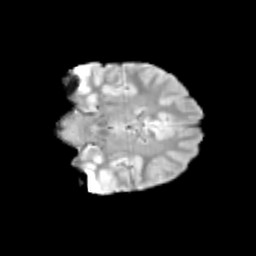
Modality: T2w
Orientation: coronal
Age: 10
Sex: male
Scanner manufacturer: siemens
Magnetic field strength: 3 T
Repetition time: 3.8 s
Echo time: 0.07 s